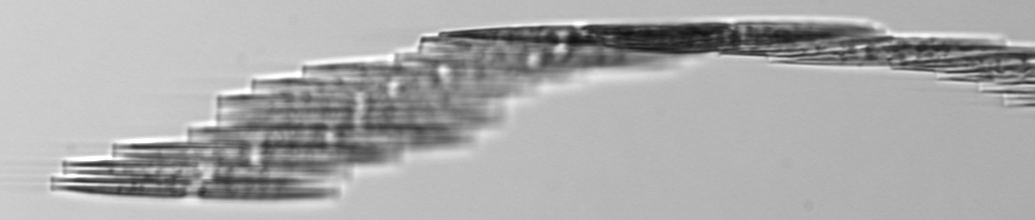
Label: Bacillaria